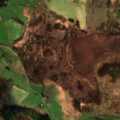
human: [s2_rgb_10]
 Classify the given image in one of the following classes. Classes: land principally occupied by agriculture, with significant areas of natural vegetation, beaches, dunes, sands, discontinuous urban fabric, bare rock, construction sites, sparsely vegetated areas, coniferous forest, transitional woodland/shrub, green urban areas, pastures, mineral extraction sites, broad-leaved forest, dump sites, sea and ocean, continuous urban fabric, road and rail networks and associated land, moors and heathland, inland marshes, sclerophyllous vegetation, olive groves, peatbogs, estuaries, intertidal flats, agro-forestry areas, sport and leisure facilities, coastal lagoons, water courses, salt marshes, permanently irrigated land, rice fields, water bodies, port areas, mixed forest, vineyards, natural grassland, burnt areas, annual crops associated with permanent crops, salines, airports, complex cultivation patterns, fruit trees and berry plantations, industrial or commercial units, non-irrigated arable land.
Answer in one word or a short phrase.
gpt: pastures, land principally occupied by agriculture, with significant areas of natural vegetation, transitional woodland/shrub, peatbogs